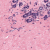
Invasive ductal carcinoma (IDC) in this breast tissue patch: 0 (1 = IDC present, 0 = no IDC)